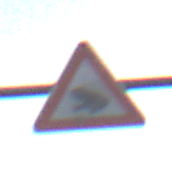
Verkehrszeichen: AmphibienwanderungRechts
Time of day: SunriseSunset
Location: Outdoor (Nature)
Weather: PartlyCloudy
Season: NotSpecified
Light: Natural